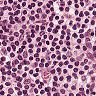
Metastatic tissue present: no